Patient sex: M
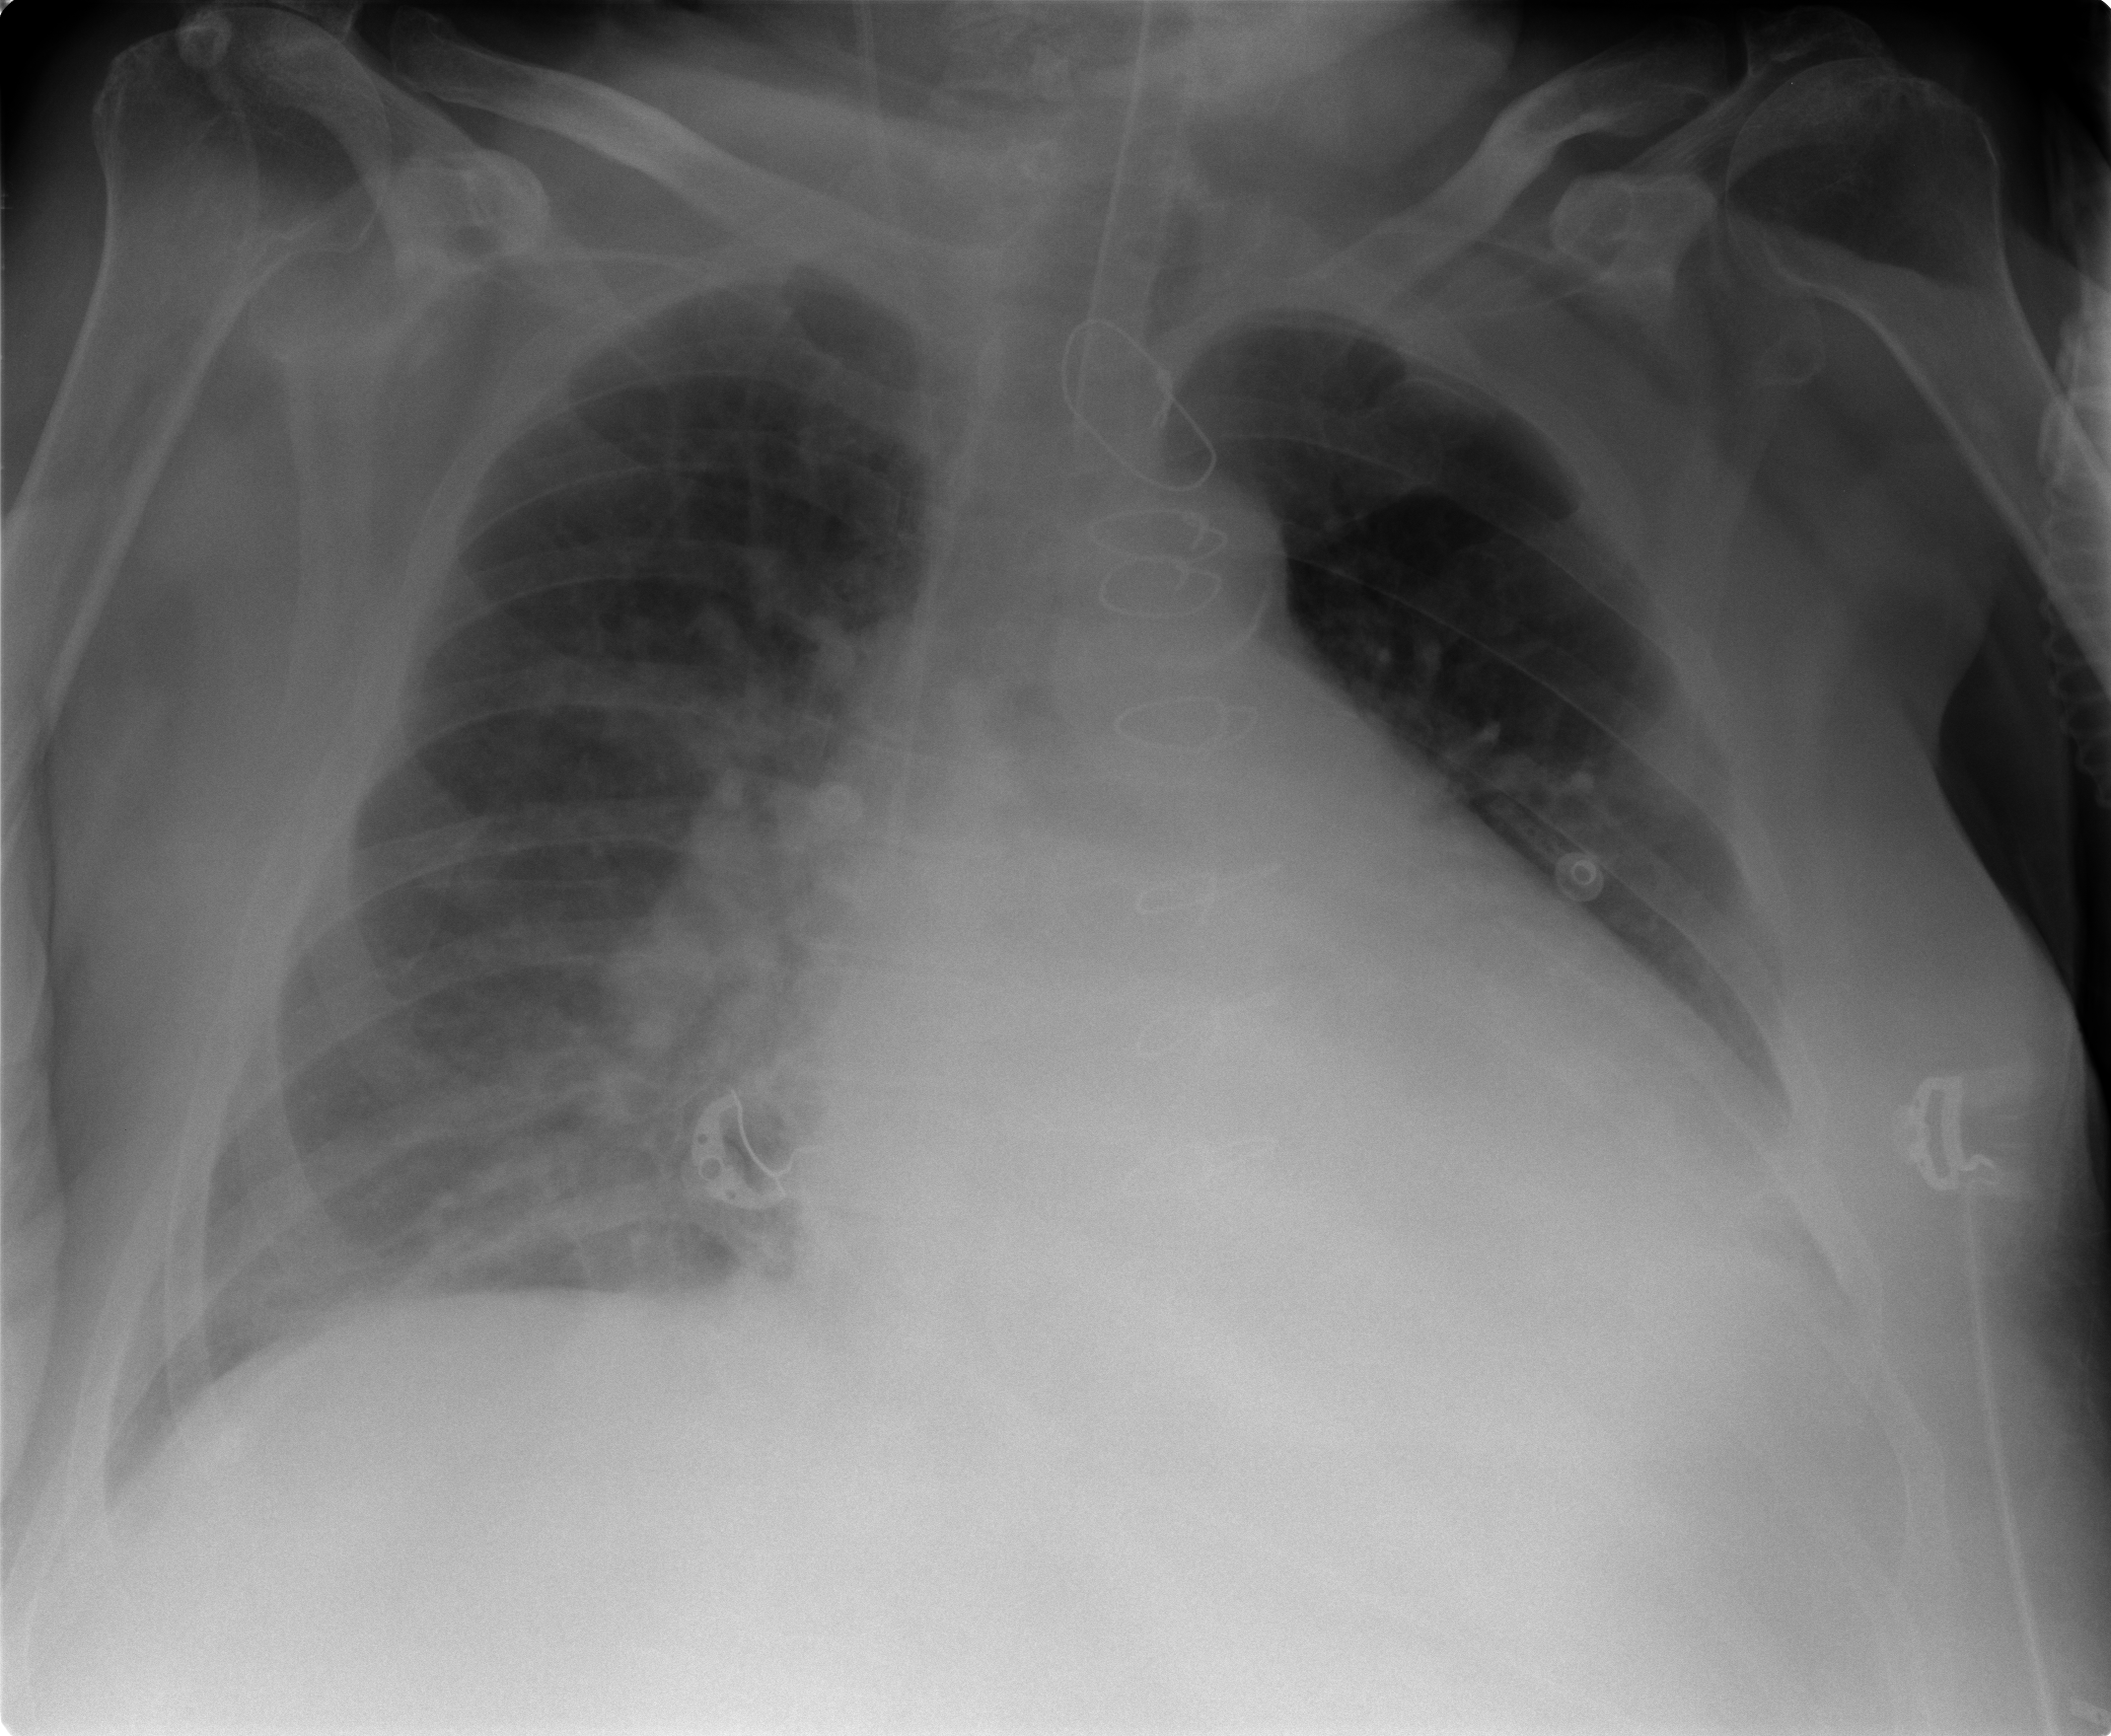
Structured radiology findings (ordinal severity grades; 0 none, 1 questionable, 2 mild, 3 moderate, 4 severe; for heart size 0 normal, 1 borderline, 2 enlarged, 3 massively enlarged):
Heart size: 3
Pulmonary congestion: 2
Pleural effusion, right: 0
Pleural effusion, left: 0
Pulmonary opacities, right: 2
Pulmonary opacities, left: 0
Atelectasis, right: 2
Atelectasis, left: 2